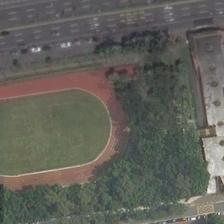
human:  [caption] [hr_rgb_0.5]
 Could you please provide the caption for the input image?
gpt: a playground and two basketball fields are near to a road .

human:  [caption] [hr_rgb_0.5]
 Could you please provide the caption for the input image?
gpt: lush plants embrace the football field while it is seperated from baksetball and tennis courts nearby by the buildings .

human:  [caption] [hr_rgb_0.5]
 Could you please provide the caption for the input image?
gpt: a playground semisurrounded by green trees and two basketball fields and tennis courts are next to a road .

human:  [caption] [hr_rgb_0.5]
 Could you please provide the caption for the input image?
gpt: a playground semi-surrounded with green trees is next to a wide road .

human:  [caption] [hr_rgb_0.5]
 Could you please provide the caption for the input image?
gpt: a playground semisurrounded by green trees and two basketball fields and tennis courts are next to a road .